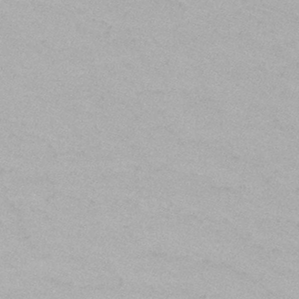
Label: frost